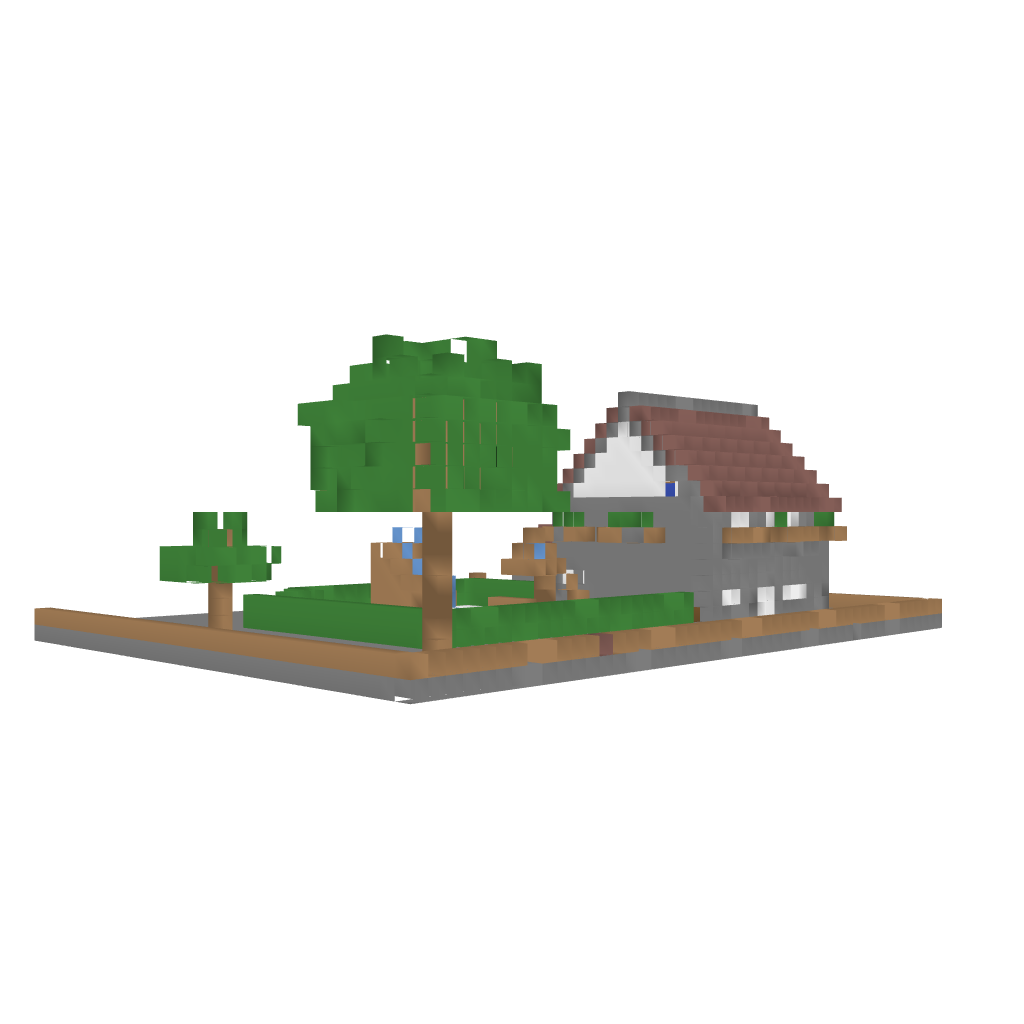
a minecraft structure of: rustic house good quality